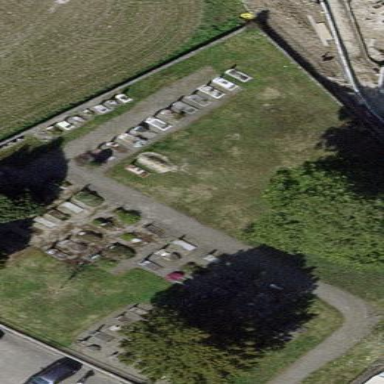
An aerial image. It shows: Cemetery.